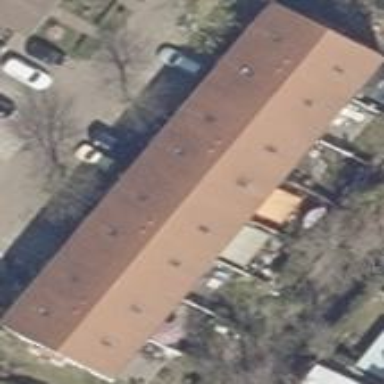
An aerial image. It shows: Terrace building.